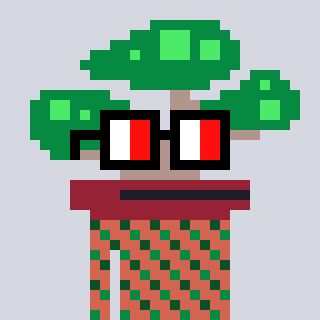
a pixel art character with square glasses with black frames and red eyes, a bonsai-shaped head and a peachy-colored body on a cool background